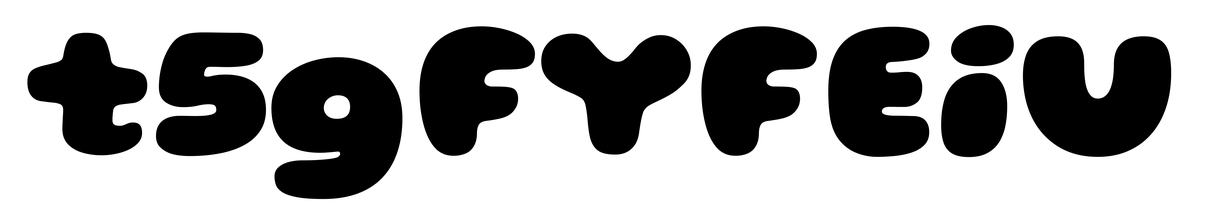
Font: Gluten_Black